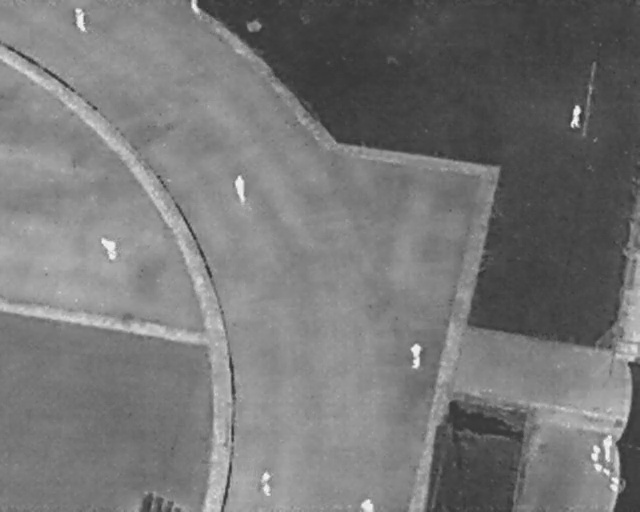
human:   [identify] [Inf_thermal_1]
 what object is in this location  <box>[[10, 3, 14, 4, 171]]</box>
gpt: <ref>1 medium person at the top left</ref>

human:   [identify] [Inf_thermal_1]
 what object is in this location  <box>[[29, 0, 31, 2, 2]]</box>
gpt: <ref>1 medium person at the top</ref>

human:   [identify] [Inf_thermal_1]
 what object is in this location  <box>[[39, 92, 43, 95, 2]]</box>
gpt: <ref>1 large person at the bottom</ref>

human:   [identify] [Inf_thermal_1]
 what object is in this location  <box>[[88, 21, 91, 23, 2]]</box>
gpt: <ref>1 medium person at the top right</ref>